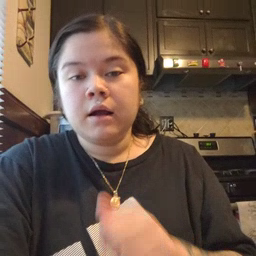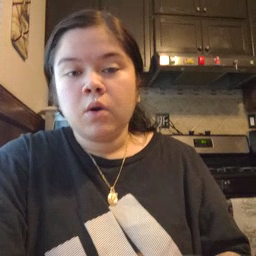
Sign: hide